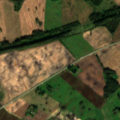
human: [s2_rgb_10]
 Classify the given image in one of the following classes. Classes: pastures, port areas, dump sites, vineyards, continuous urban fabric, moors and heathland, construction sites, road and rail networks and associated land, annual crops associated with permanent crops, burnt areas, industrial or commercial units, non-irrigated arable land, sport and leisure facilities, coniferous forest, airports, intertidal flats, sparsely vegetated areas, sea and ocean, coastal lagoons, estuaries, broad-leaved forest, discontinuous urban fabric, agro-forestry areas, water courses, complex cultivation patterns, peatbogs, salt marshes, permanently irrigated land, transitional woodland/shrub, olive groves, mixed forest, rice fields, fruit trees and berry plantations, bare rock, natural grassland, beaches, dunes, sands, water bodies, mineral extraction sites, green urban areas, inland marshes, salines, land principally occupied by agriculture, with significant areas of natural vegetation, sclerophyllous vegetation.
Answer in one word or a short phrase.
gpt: non-irrigated arable land, land principally occupied by agriculture, with significant areas of natural vegetation